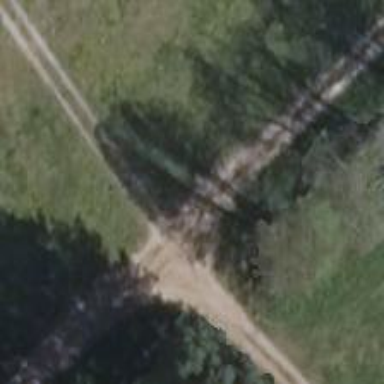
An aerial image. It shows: Sandy track with grade4 tracktype.